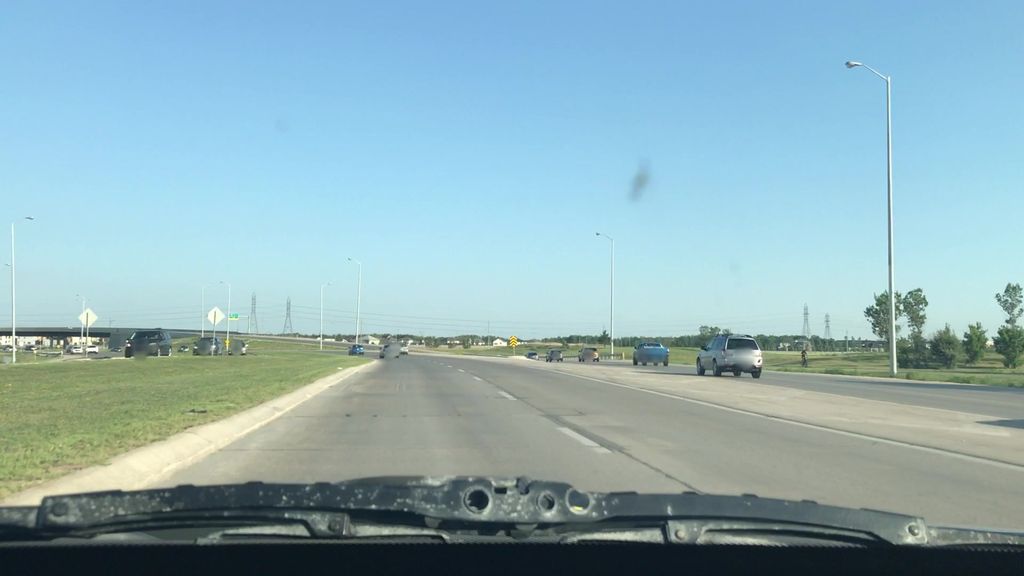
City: winnipeg